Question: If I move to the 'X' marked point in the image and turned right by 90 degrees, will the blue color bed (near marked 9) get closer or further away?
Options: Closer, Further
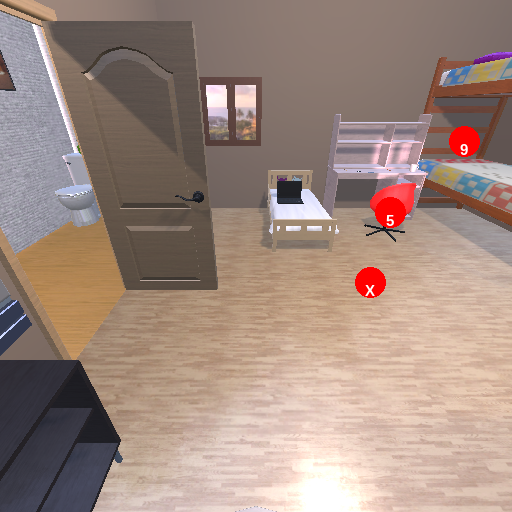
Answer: Closer